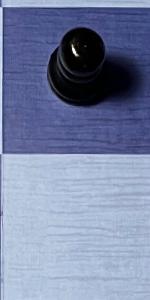
Label: Empty